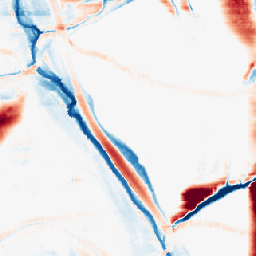
Category: morphological
Decomposition family: morphological_rect
Decomposition parameters: operation: average
width: 50
height: 10
Upsampling method: area
Upsampling parameters: scale: 8
Upsampling scale: 8